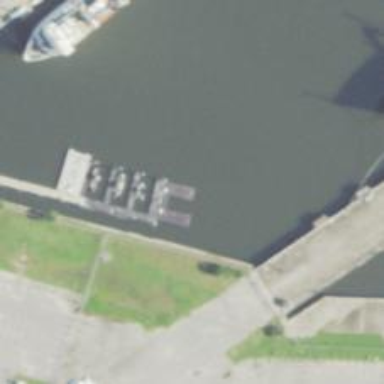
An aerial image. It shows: Man-made pier.